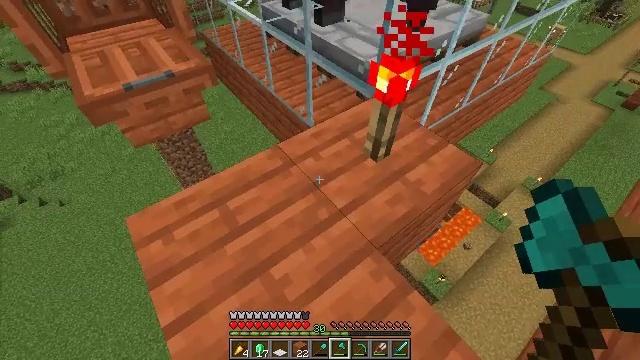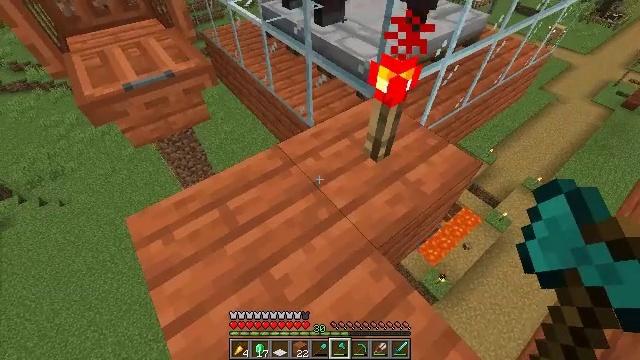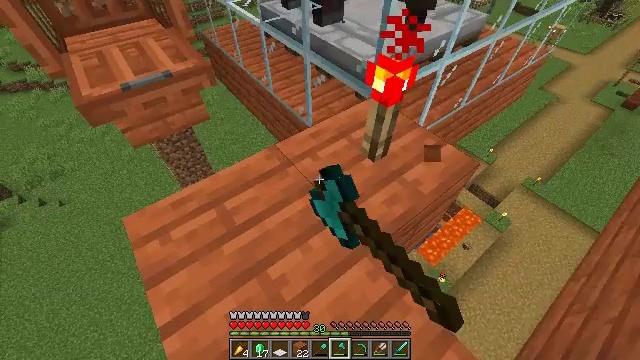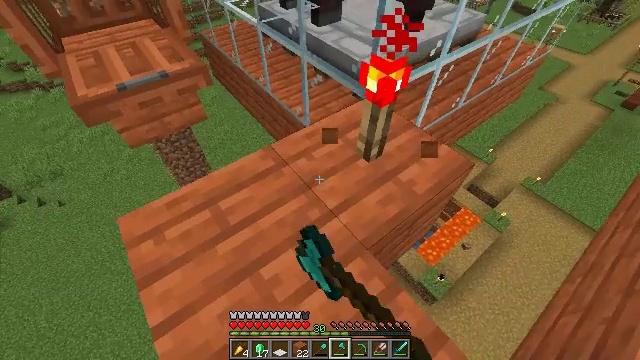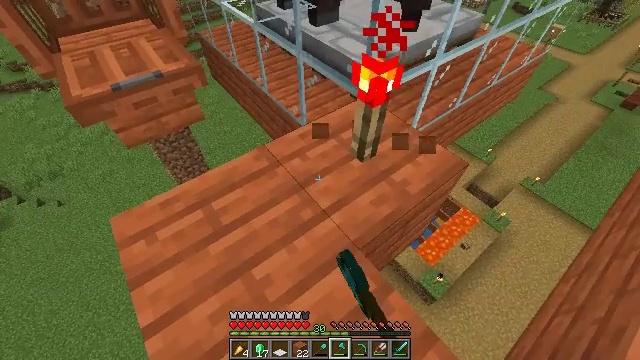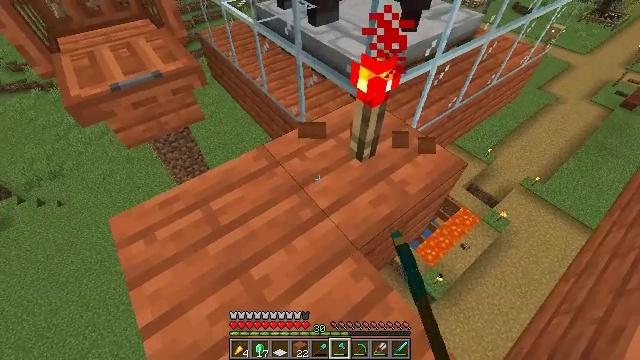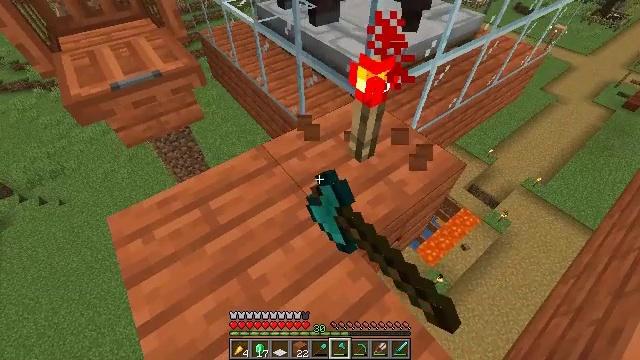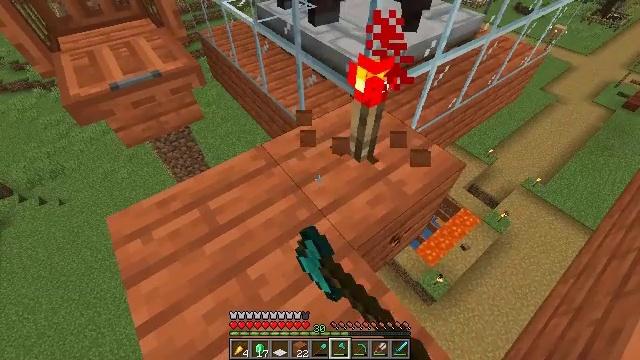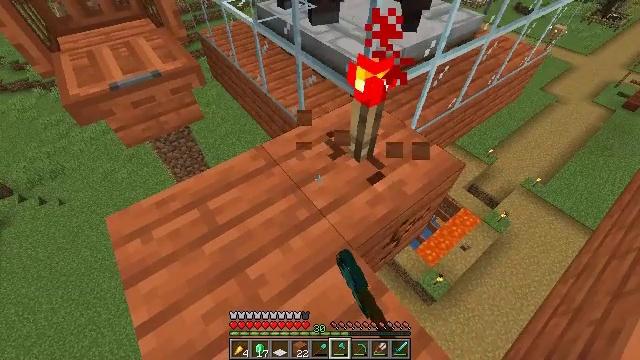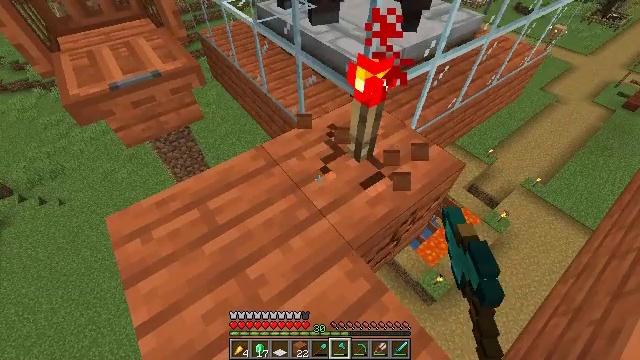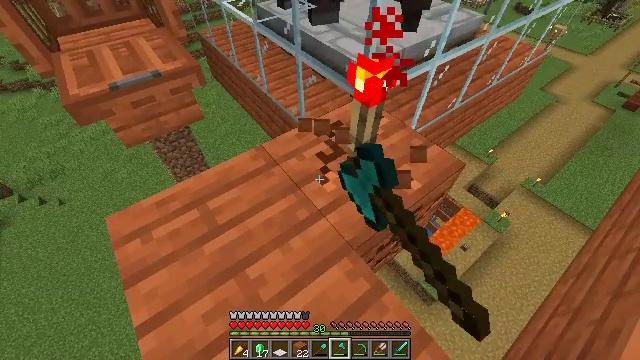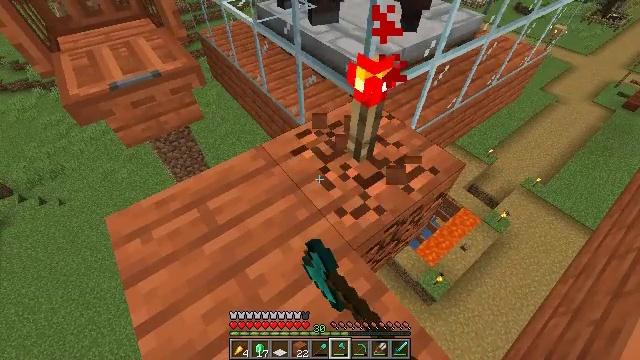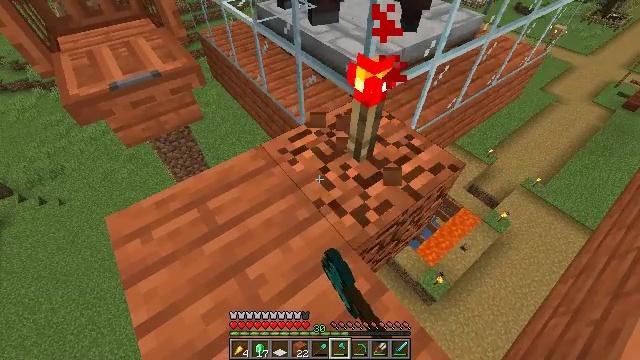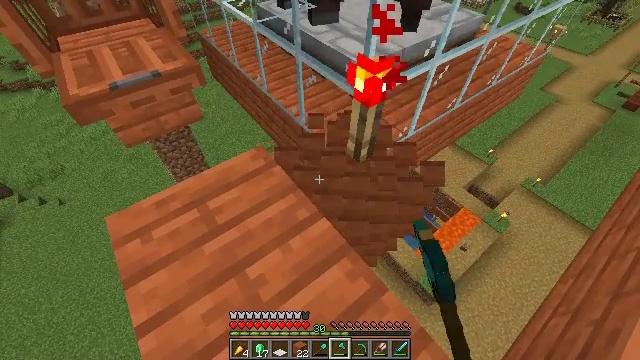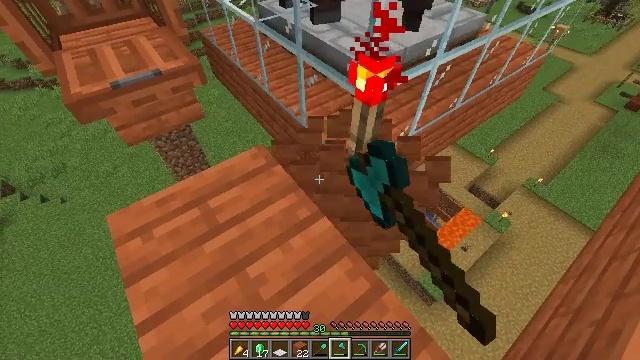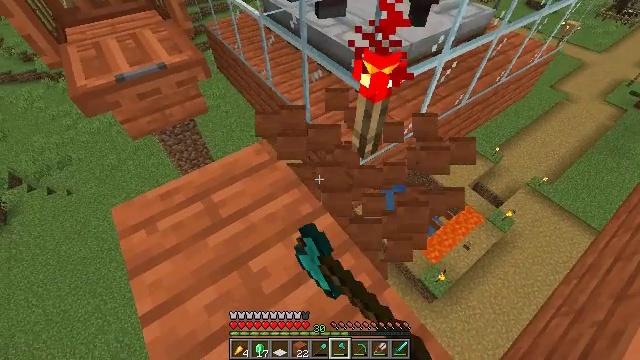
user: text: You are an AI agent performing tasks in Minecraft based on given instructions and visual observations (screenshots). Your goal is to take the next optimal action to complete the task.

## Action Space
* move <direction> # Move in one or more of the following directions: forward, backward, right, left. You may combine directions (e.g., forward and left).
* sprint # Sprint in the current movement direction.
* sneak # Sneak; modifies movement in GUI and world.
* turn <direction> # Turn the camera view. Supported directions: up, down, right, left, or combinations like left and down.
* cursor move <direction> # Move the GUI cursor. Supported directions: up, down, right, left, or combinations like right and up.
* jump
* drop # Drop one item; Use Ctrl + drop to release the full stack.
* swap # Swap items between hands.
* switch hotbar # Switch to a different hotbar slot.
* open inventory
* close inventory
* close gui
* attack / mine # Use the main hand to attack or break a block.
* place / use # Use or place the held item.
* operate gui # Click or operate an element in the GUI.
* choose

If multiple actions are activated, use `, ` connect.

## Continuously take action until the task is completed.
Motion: motion action
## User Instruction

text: Remove acacia planks from a building.
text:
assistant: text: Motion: sneak, attack / mine
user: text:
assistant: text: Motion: move right, sneak, attack / mine
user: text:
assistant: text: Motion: move right, sneak, attack / mine
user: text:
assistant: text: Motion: sneak, attack / mine
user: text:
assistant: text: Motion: sneak, attack / mine
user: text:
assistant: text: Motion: sneak, attack / mine
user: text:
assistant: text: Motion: sneak, attack / mine
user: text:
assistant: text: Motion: sneak, attack / mine
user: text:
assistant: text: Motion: sneak, attack / mine
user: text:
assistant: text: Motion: sneak, attack / mine
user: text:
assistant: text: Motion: sneak, attack / mine
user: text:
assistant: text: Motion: sneak, attack / mine
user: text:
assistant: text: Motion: sneak, attack / mine
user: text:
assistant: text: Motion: sneak, attack / mine
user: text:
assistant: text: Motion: sneak, turn left, attack / mine
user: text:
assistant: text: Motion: sneak, attack / mine
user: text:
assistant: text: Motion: sneak, turn left and down, attack / mine
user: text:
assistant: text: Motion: sneak, turn left and down, attack / mine
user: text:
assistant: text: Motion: sneak, turn left and down, attack / mine
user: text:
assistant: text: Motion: sneak, turn left, attack / mine
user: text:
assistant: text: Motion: sneak, attack / mine
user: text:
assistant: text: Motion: sneak, attack / mine
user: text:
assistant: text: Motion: sneak, attack / mine
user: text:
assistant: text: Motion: sneak, attack / mine
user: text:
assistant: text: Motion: sneak, attack / mine
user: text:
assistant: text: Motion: sneak, turn right, attack / mine
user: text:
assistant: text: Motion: sneak, turn right, attack / mine
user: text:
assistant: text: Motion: sneak, attack / mine
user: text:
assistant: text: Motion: sneak, attack / mine
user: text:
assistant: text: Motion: sneak, attack / mine